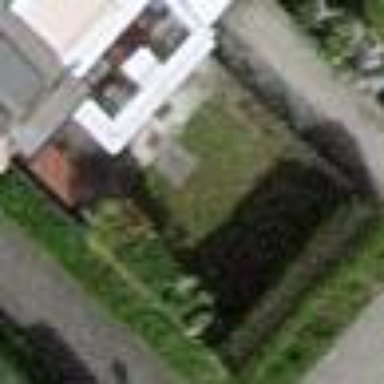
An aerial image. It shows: Garden enclosed by fence.